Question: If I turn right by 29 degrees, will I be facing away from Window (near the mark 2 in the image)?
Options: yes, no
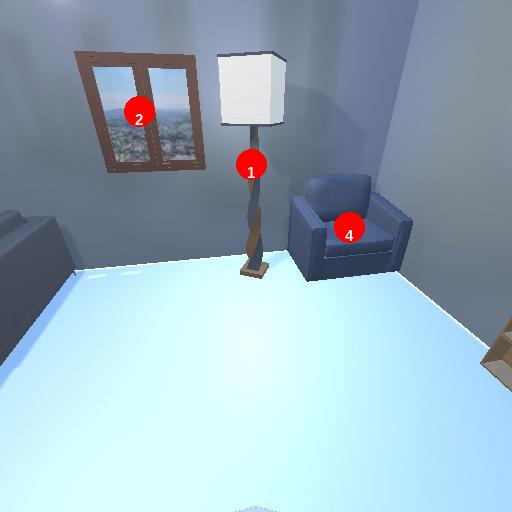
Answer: yes